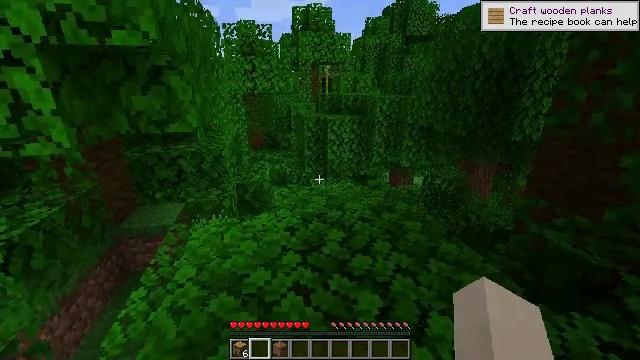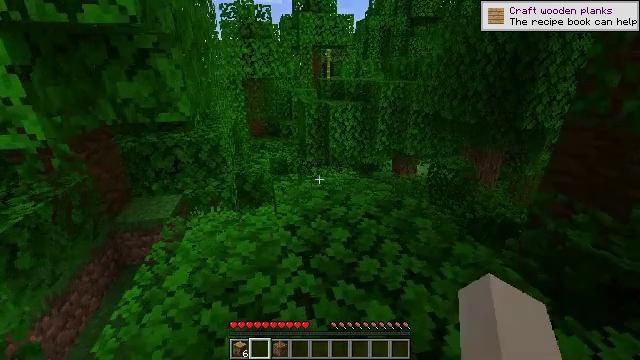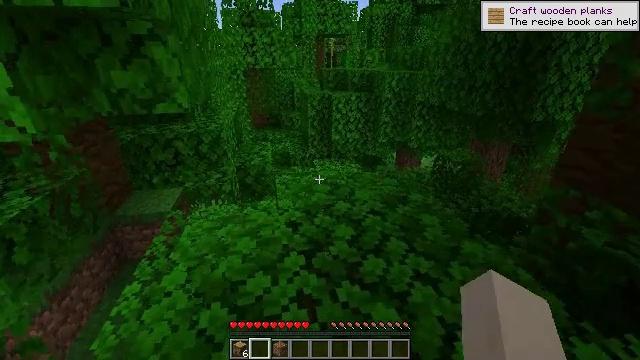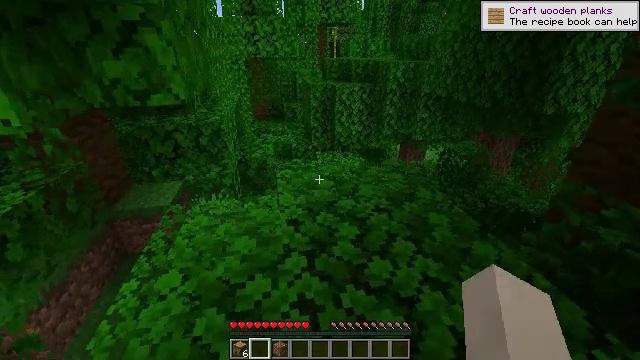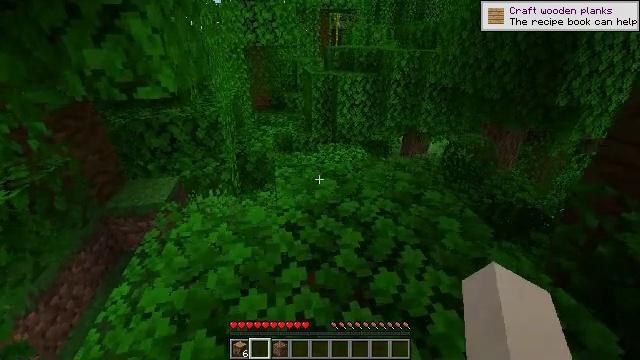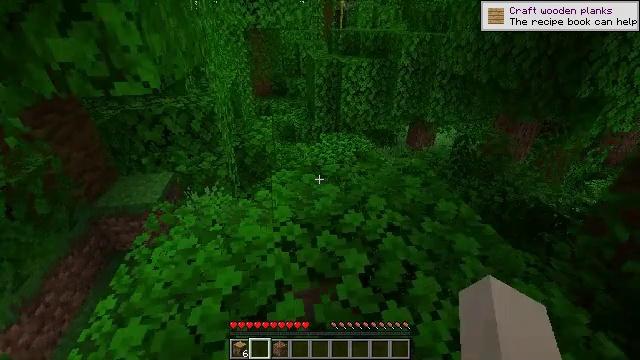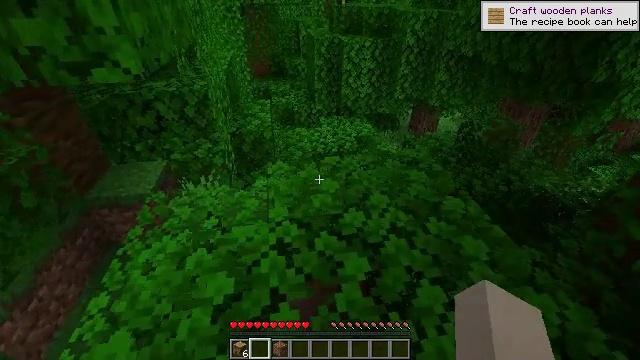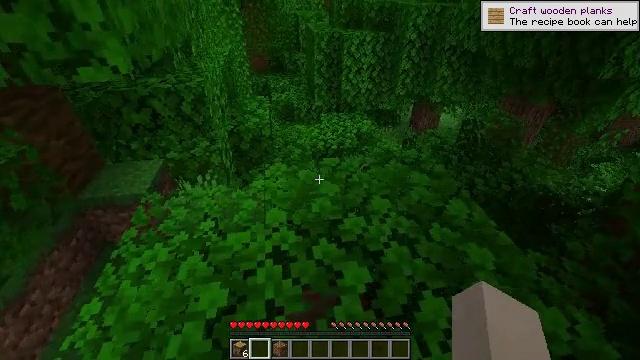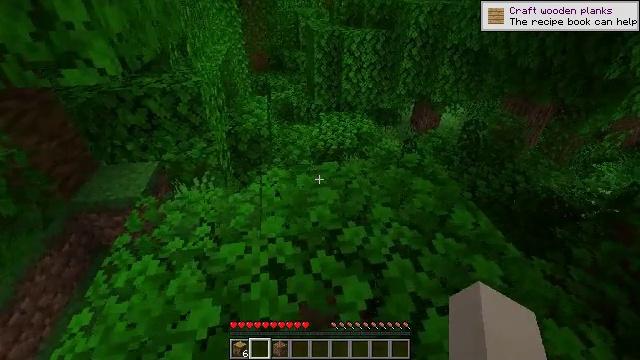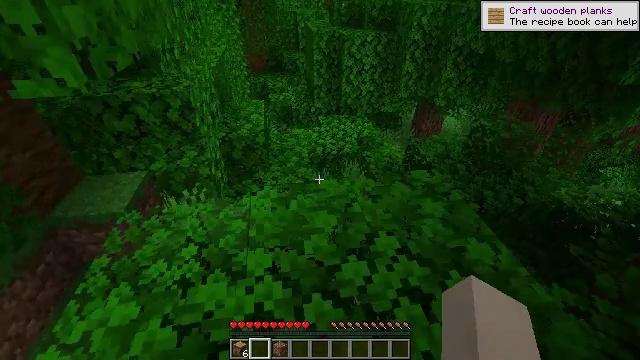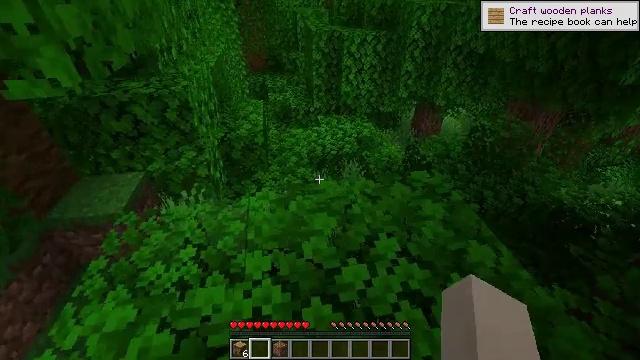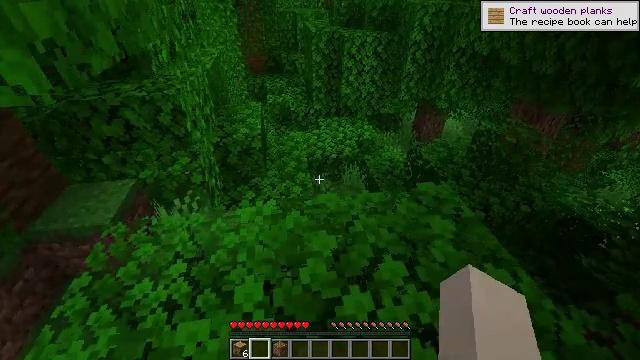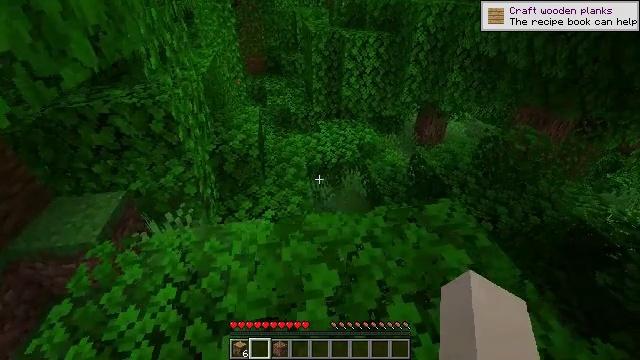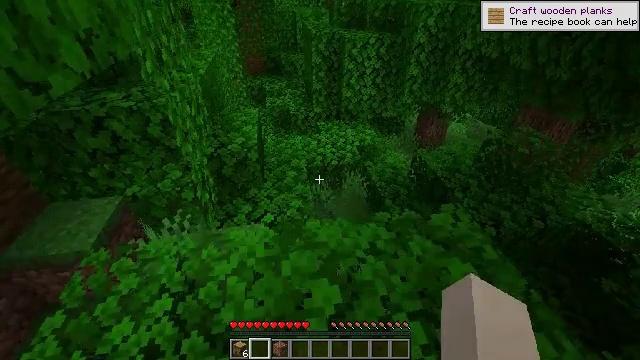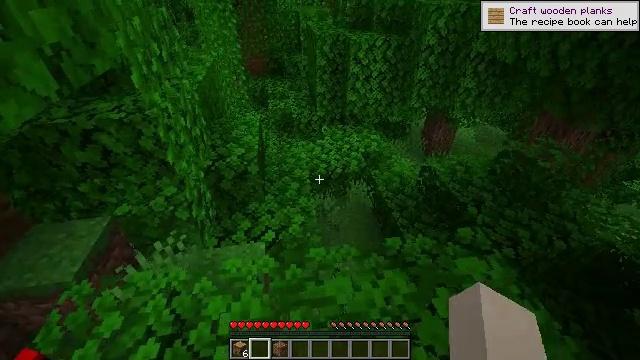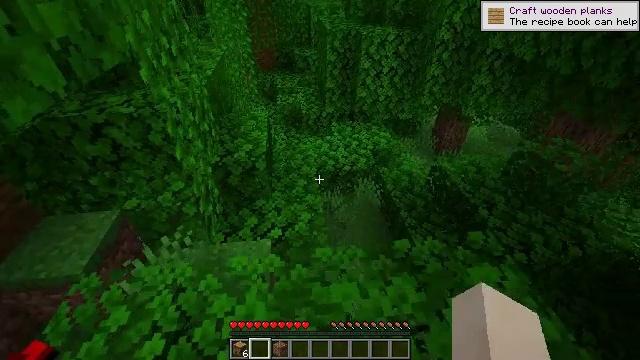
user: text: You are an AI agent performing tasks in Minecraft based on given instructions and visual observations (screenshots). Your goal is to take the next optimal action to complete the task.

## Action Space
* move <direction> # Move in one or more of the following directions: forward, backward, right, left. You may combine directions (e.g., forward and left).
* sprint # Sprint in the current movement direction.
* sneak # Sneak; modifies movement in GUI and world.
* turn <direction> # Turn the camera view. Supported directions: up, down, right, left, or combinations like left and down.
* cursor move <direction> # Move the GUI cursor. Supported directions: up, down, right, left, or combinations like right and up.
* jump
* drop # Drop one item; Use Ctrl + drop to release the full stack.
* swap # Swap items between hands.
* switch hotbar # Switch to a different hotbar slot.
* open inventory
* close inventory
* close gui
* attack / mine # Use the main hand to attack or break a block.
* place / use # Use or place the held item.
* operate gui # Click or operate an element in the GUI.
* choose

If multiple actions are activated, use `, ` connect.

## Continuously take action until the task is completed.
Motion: motion action
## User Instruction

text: Attack the jungle leaves to remove it.
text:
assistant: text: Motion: move forward, turn down
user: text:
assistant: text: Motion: move forward, turn down
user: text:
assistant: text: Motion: move forward, turn down
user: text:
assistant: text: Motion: move forward, turn down
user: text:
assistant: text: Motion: move forward, turn down
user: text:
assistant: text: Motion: move forward, turn down
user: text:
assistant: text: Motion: move forward, turn down
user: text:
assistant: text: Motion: move forward
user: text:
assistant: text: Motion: move forward
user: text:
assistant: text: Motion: move forward
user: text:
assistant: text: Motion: move forward
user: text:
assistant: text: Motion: move forward
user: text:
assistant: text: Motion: move forward
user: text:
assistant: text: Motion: move forward
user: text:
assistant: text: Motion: move forward, turn left and down
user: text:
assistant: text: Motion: move forward
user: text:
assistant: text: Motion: move forward
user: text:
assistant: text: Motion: move forward
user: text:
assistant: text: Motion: move forward
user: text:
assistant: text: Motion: move forward
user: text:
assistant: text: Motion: move forward
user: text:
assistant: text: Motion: move forward and move left
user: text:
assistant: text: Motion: move forward and move left
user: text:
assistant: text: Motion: move forward
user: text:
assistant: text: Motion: move forward
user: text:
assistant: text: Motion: move forward
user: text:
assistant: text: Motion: move forward
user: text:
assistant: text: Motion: move forward
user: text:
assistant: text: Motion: move forward
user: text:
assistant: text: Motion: move forward